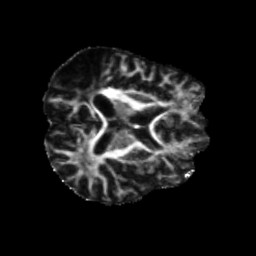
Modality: FA
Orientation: axial
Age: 68
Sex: male
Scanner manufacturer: siemens
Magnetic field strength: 3 T
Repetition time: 5.25 s
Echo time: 0.08 s